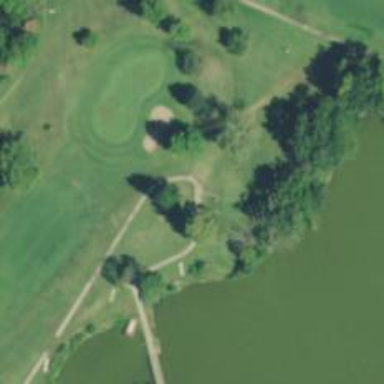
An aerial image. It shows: Service road designated as golf cart path.